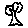
Label: tree